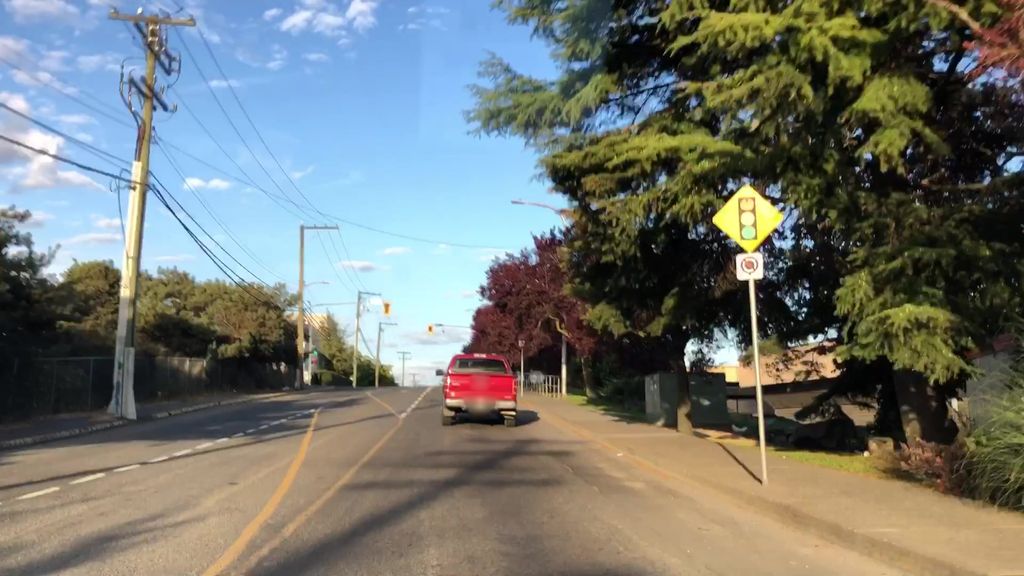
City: victoria